Question: I have a problem with encoding while trying to get html from google.com. Please, give me a advice how to resolve this problem. Thanks a lot.
'''
public string Html
{
get
{
try
{
var request = WebRequest.Create(Url) as HttpWebRequest;
request.UserAgent = "Mozilla/5.0 (Windows NT 6.1) AppleWebKit/537.1 (KHTML, like Gecko) Chrome/21.0.1180.83 Safari/537.1,gzip(gfe)";
if (request != null)
{
var response = request.GetResponse() as HttpWebResponse;
if (response != null)
{
string Charset = response.CharacterSet;
Encoding encoding = Encoding.GetEncoding(Charset);
var sr = new StreamReader(response.GetResponseStream(), encoding);
return sr.ReadToEnd();
}
}
return string.Format("Could not create object HttpWebRequest for '{0}'", Url);
}
catch (Exception e)
{
return e.Message;
}
}
}
'''
Here is an image as well:

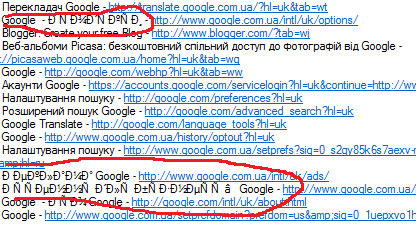
Answer: The problem you are facing is because for some reason Google doesn't send out any encoding information in the headers. If you inspect the headers using the links below (specifically the Content-Type header) and compare the first one (which is from your image) to the second one you will see that the first one is missing some vital information.
<URL>
<URL>
What you need to do here is to first parse the HTML that is returned and look for a '<meta>'-element which specifies the encoding and then redecode the stream you are getting with that new information. Depending on what you are doing with the HTML afterwards you might want to look into <URL>.